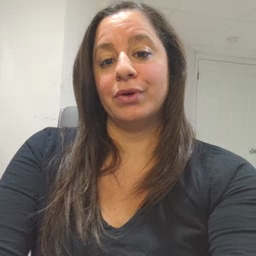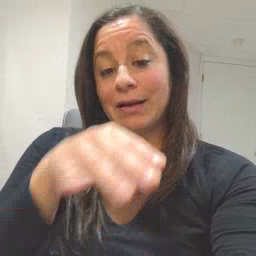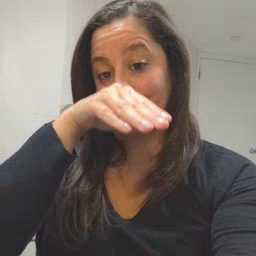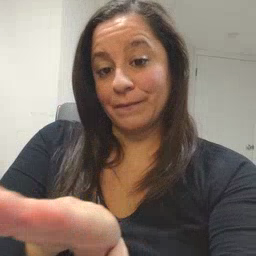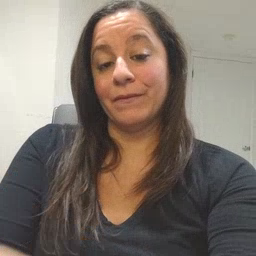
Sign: elephant